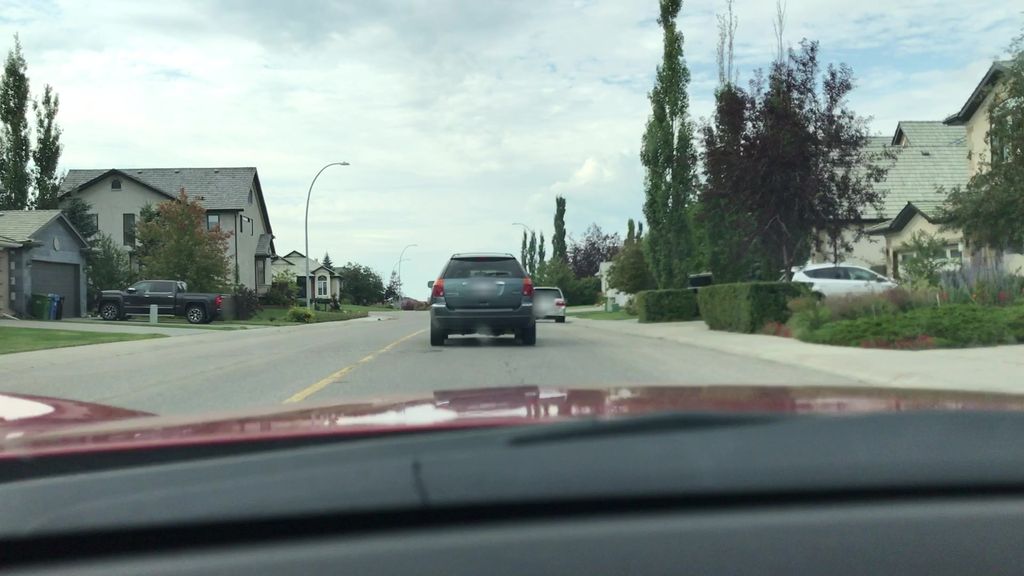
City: calgary